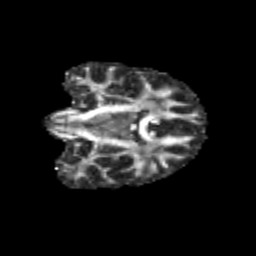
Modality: FA
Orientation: coronal
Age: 12
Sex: female
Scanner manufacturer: siemens
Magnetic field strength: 3 T
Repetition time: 3.8 s
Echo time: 0.07 s